Question: I have a special requirement in my IOS app, I want to flip every characters in a string, the following picture is the input and final result I want.

Currently I have tried with UIFont, I use setTransform method, but this applies to the context which flip the entire string. Then I try to use NSAttributedString since it can apply special effect to a given range in the text. I go through all the attributes in this <URL> under Constants section, but it seems there is no such attribute.
Is that possible to create context for each character in a string? How can I manage the spaces between characters if this is true?
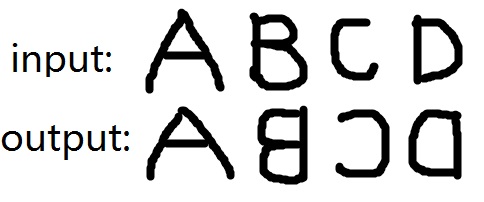
Answer: You could reverse the string and then flip it.
I.e.
ABCD -> DCBA -> the flipped image you want.
Just use the transform like you did before but reverse the string first.